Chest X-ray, AP view. Patient: 46 years old, sex M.
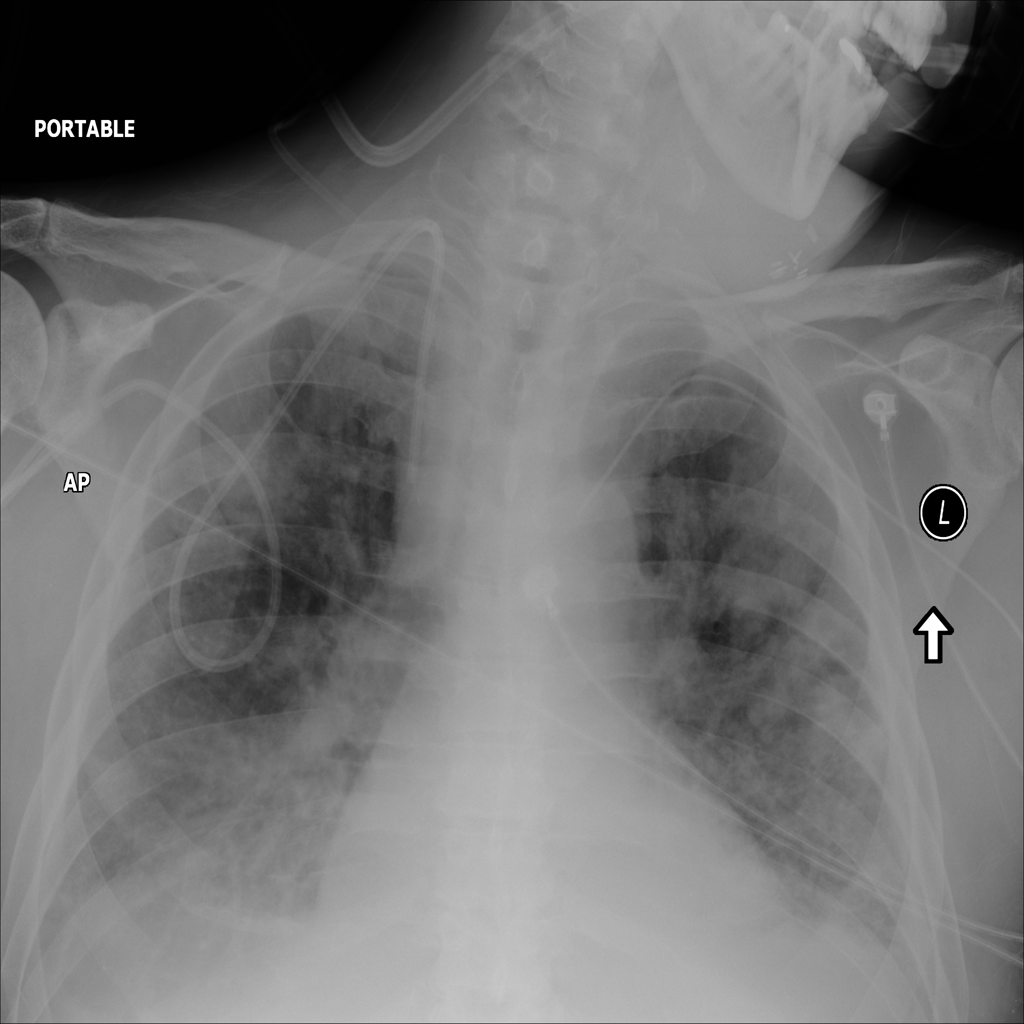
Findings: Effusion